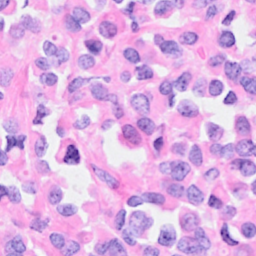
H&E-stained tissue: Breast